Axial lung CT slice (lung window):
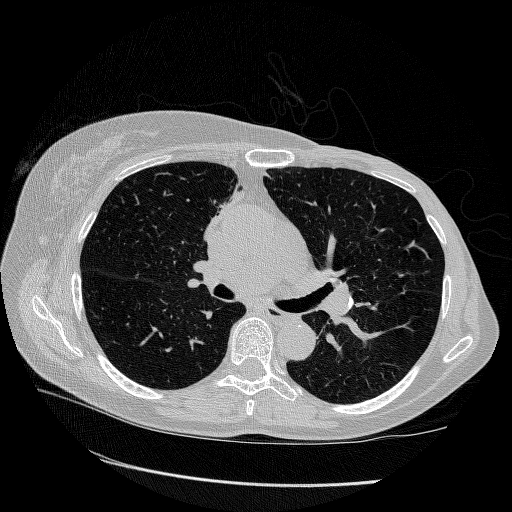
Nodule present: no